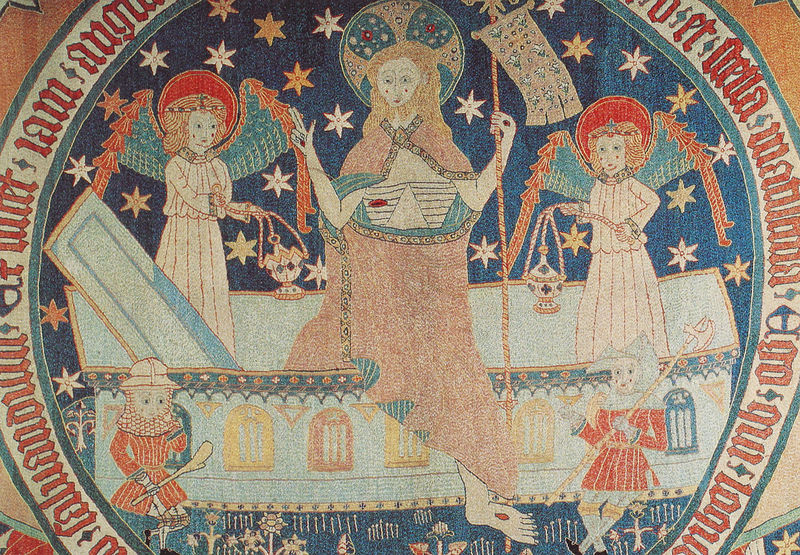
Titel: Der Osterteppich
Institution: Hamburg, Museum für Kunst und Gewerbe
Schlagwörter: blau, gott, himmel, weiß, wunde, gelb, menschen, blumen, fenster, finger, frau, dach, gebäude, haus, rot, kirche, kelch, stickerei, kinder, kreis, rund, engel, garten, schrift, fahne, figuren, lanze, soldaten, stern, sterne, text, soldat, ritter, helme, heiligenschein, sarg, christus, grab, jesus, wundmal, axt, weihrauch, emblem, textil, auferstehung, kirhce, sarkophag, wärter, weihrauchgefäss, auferstandene